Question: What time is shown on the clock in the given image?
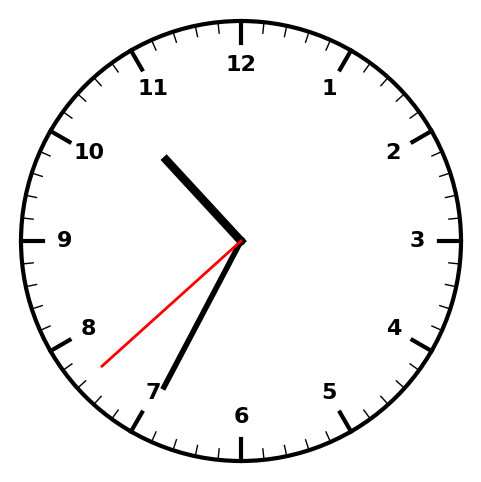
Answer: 10:34:38